Aerial crown-view tile of a tropical tree (Barro Colorado Island, Panama), acquired 20250915:
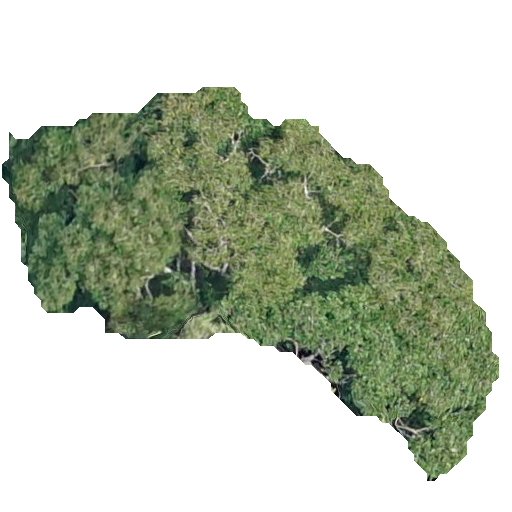
Species: Dipteryx oleifera
GBIF accepted scientific name: Dipteryx oleifera
Crown area: 148.417 m²